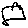
Label: star